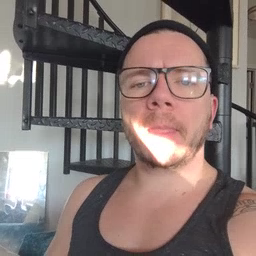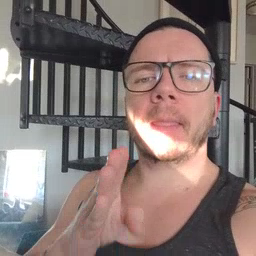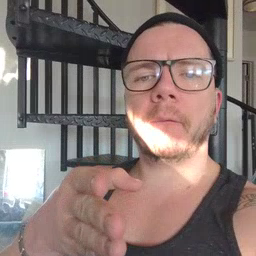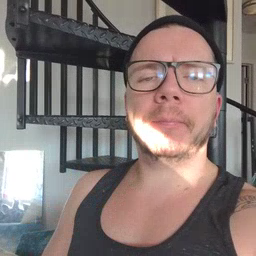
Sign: after